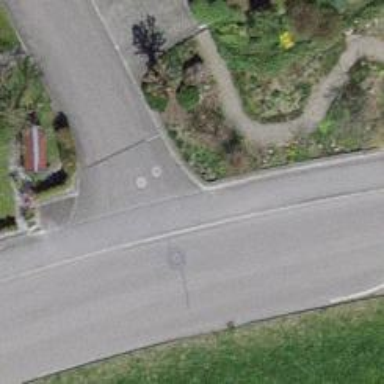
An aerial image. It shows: Unmarked crossing on the road.